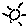
Label: sun